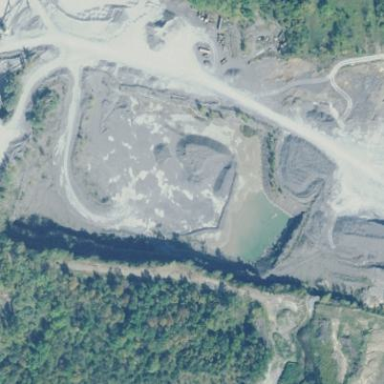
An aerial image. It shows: Quarry area marked as mine.